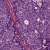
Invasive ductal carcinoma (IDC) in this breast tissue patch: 1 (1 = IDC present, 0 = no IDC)